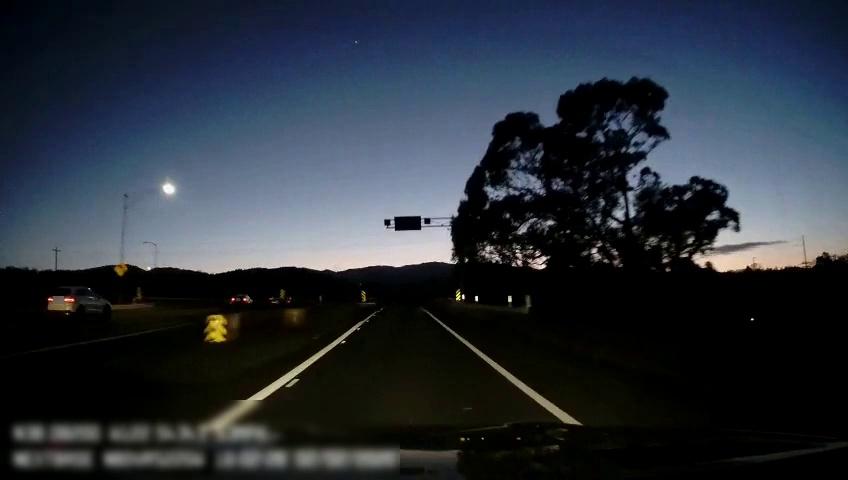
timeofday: Dusk/Dawn/Twilight
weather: Other
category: Drivable Space
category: Vehicles | Car
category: Vehicles | SUV
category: Lanes | Alternate Lane
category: Lanes | Alternate Lane
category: Lanes | Alternate Lane
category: Traffic | Signs
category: Traffic | Signs
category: Traffic | Signs
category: Traffic | Signs
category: Traffic | Signs
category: Traffic | Signs